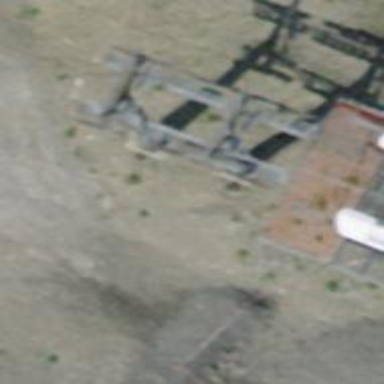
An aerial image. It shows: Pylon used for aerialway.